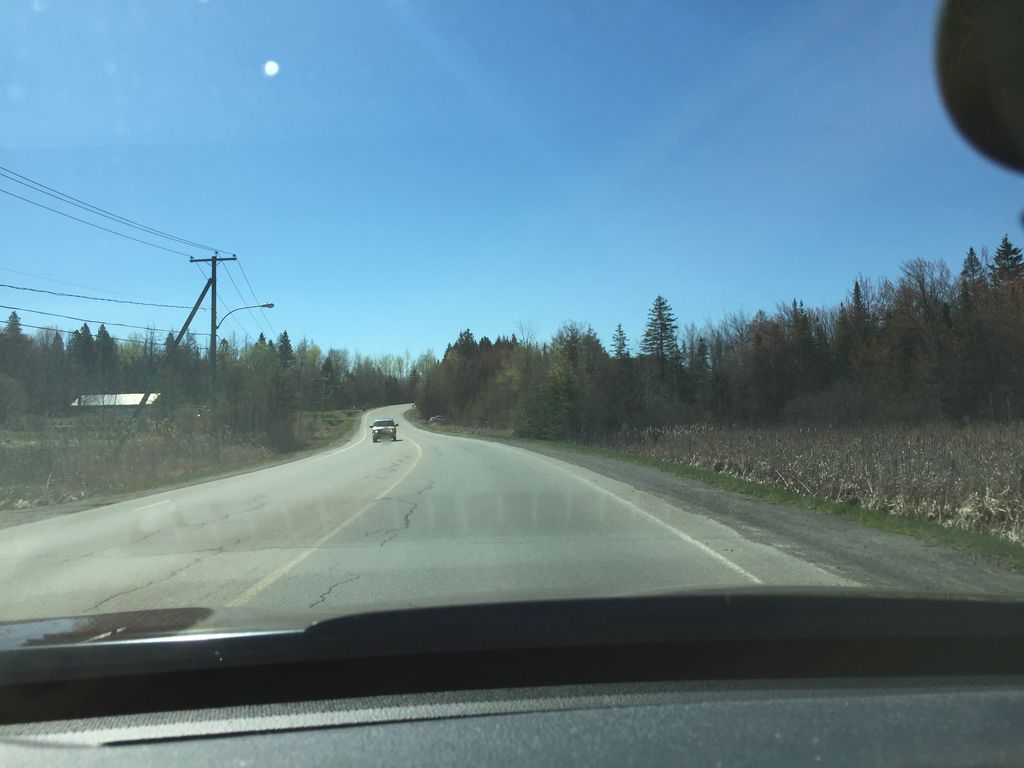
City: quebec_city